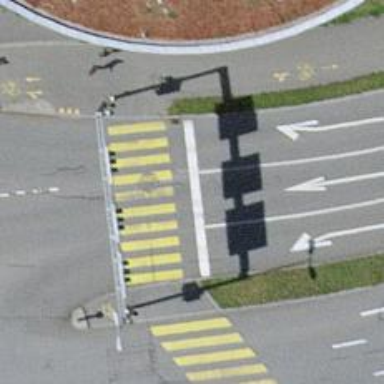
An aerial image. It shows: Road with traffic signals.